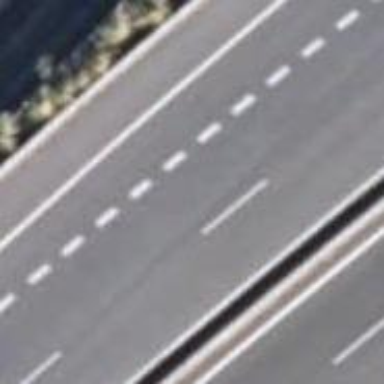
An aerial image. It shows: Asphalt road designated as trunk highway.